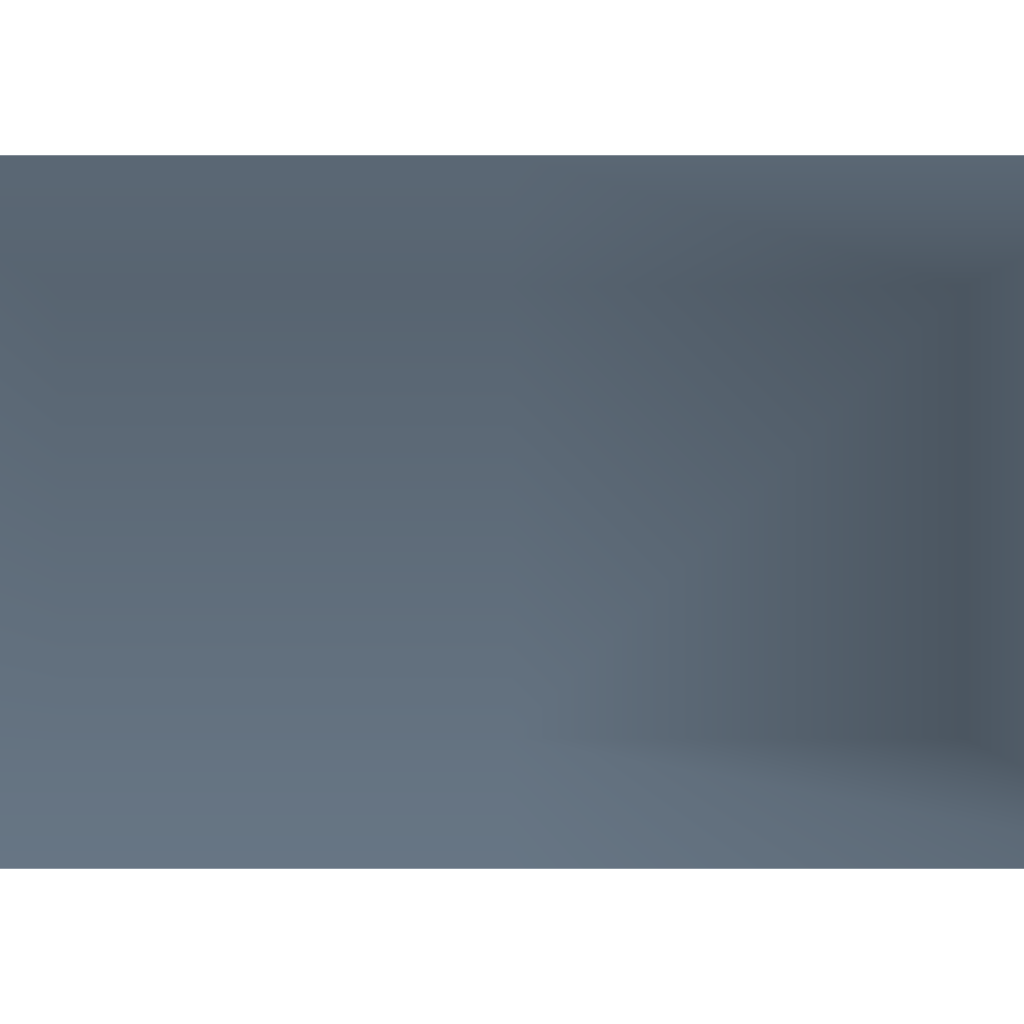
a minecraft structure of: modern teleport